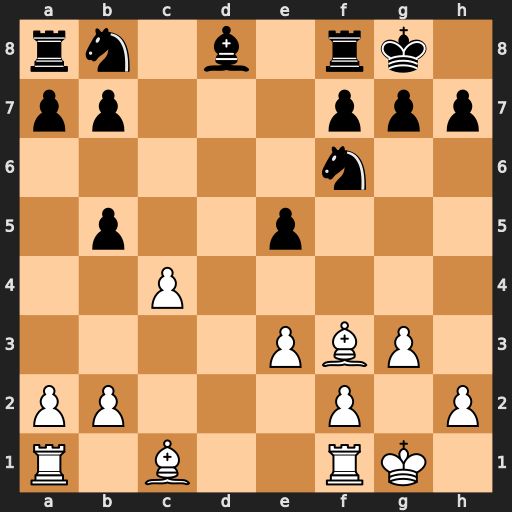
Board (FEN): rn1b1rk1/pp3ppp/5n2/1p2p3/2P5/4PBP1/PP3P1P/R1B2RK1
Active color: w
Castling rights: -
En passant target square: -
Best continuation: Bxb7 Nbd7 Bxa8